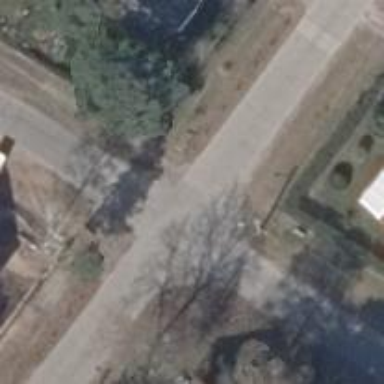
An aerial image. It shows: Residential road with concrete surface.